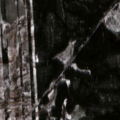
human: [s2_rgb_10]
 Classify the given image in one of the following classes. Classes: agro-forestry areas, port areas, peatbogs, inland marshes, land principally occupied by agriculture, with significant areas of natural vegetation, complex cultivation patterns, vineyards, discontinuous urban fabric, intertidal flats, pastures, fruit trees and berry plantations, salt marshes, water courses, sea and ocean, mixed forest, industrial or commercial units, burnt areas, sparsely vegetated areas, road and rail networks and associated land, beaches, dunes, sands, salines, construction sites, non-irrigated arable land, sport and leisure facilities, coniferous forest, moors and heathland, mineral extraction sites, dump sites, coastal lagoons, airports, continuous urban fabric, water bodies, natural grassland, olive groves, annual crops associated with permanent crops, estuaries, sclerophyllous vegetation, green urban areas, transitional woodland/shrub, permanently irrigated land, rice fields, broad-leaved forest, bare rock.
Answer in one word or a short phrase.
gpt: coniferous forest, mixed forest, transitional woodland/shrub